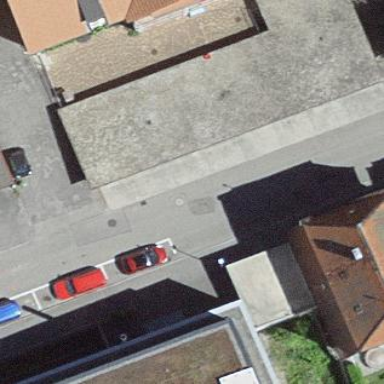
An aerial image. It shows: Flat-roofed garage.